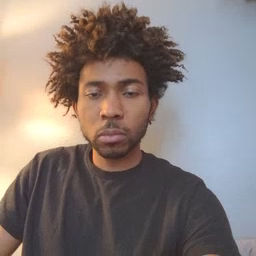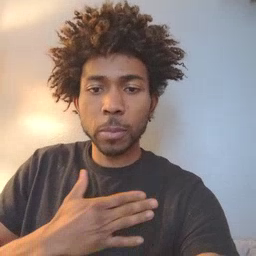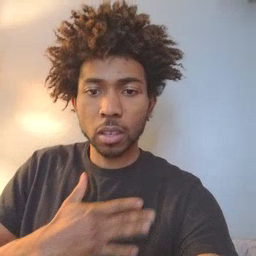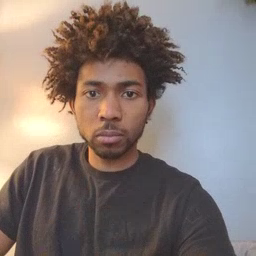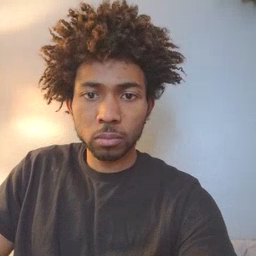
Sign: minemy